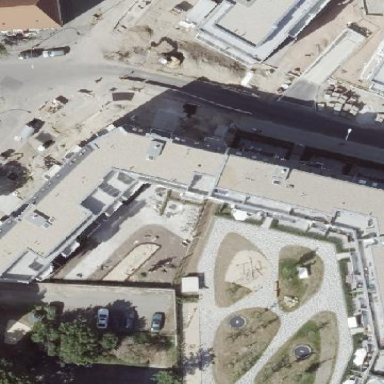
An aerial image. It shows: Apartments building with saltbox roof shape.